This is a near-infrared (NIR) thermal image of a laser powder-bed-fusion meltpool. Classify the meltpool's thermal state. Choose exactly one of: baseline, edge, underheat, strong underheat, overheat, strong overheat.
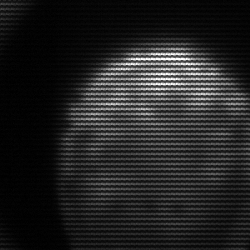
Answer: edge